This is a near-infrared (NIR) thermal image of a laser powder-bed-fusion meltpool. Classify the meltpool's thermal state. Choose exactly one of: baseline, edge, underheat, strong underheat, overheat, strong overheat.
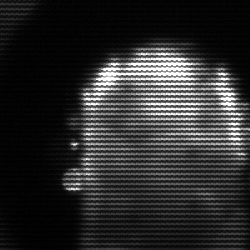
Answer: baseline